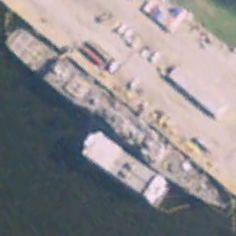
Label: cruiser